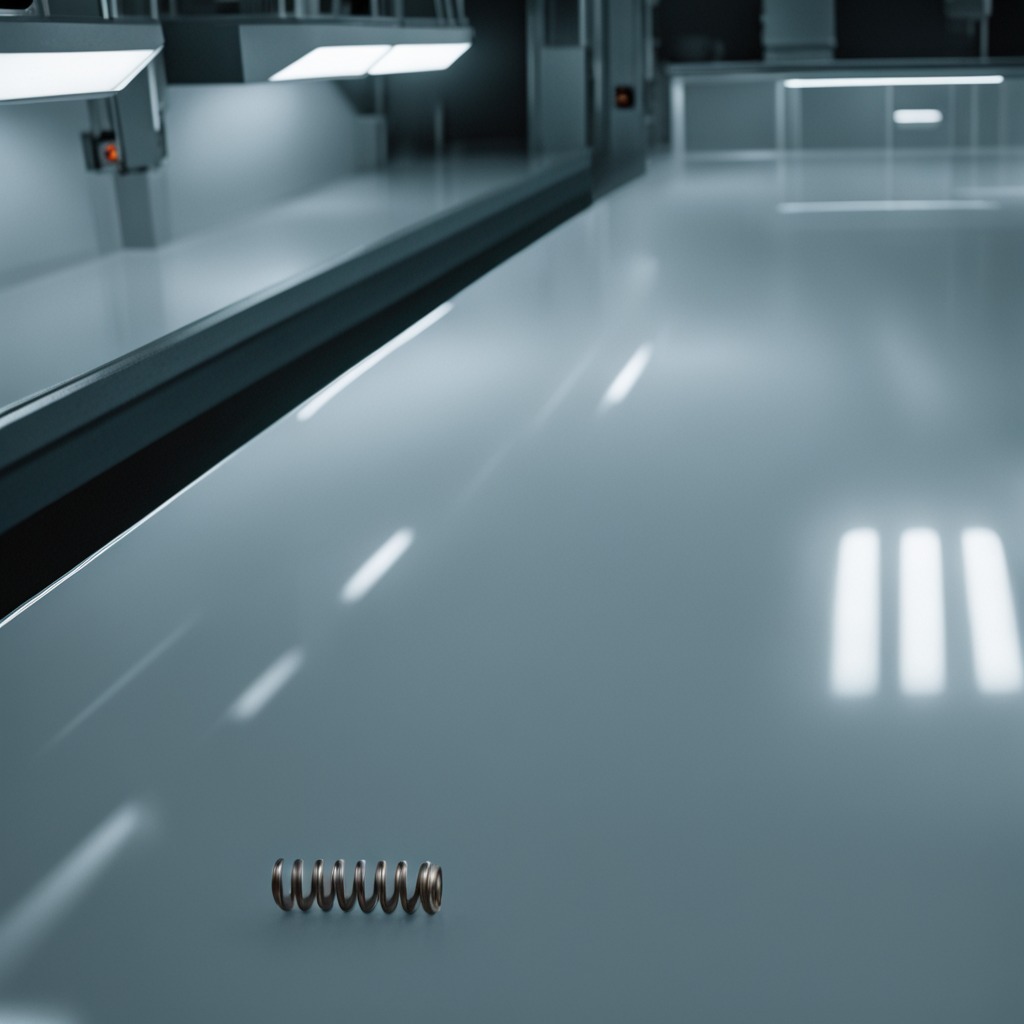
A coiled metal spring is lying on a high-gloss table in a ship maintenance bay industrial lighting.